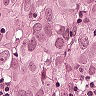
Metastatic tissue present: yes